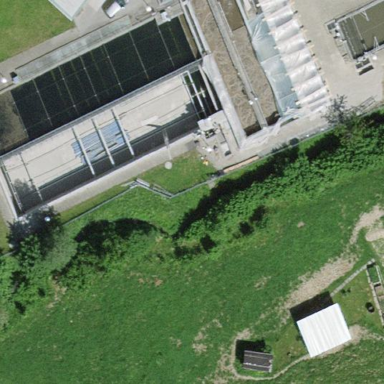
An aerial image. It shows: Body of wastewater.